Question: I try to display some text at the right side of a navbar. The docs state that such text must be inside a 'p' tag and the classes 'navbar-text' and 'navbar-right' should be applied to this tag. I did this, but the text floated too far to the right. There is no space left to the right.
This is what my browser displays:

And this is my HTML:
'''
<!DOCTYPE html>
<html xmlns="http://www.w3.org/1999/xhtml" xmlns:th="http://www.thymeleaf.org">
<head>
<title>Demo</title>
<meta http-equiv="Content-Type" content="text/html; charset=UTF-8" />
<link href="http://maxcdn.bootstrapcdn.com/bootstrap/3.3.2/css/bootstrap.min.css"
th:href="@{/webjars/bootstrap/3.3.2/css/bootstrap.min.css}" rel="stylesheet" />
<script src="http://code.jquery.com/jquery-2.1.3.min.js" th:src="@{/webjars/jquery/2.1.3/jquery.min.js}"></script>
<script src="http://maxcdn.bootstrapcdn.com/bootstrap/3.3.2/js/bootstrap.min.js"
th:src="@{/webjars/bootstrap/3.3.2/js/bootstrap.min.js}"></script>
</head>
<body>
<nav class="navbar navbar-inverse navbar-static-top" role="navigation">
<div class="container-fluid">
<div class="navbar-header">
<button type="button" class="navbar-toggle collapsed" data-toggle="collapse" data-target="#main-nav">
<span class="sr-only">Navigation ein-/ausblenden</span>
<span class="icon-bar"></span>
<span class="icon-bar"></span>
<span class="icon-bar"></span>
</button>
<a class="navbar-brand" href="#">App</a>
</div>
<div class="collapse navbar-collapse" id="main-nav">
<ul class="nav navbar-nav">
<li><a href="#">Link 1</a></li>
<li><a href="#">Link 2</a></li>
<li><a href="#">Link 3</a></li>
<li><a href="#">Link 4</a></li>
<li><a href="#">Link 5</a></li>
</ul>
<p class="navbar-text navbar-right">Angemeldet als Max Mustermann</p>
</div>
</div>
</nav>
</body>
</html>
'''
What am I missing?
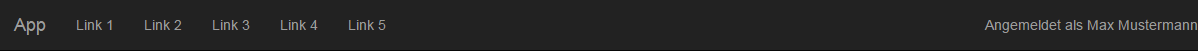
Answer: This happens because of a bug, that was introduced in Bootstrap 3.3.0. There is already an <URL> at GitHub.